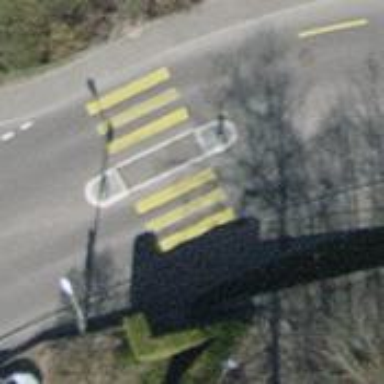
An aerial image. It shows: Tertiary road with advisory cycle lane on asphalt surface.